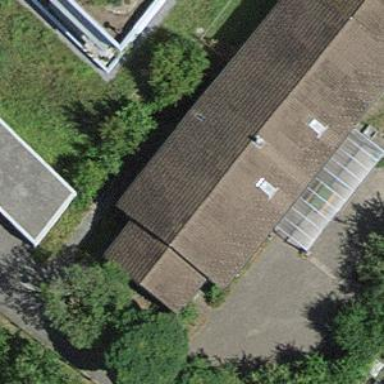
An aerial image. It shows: Kindergarten building.